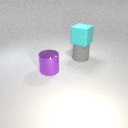
large gray rubber cylinder to the right of large purple metal cylinder